Question: I created a databse with four tables in pgAdmin. It was coded in PostgreSQL.
I was wondering how do you create replationship links in pgAdmin? I've searched google and youtube, but can't seem to find a tutorial on it.
If someone can explain how to do this, i'll be grateful.
Here's a picture of how I designed my datase to relate:

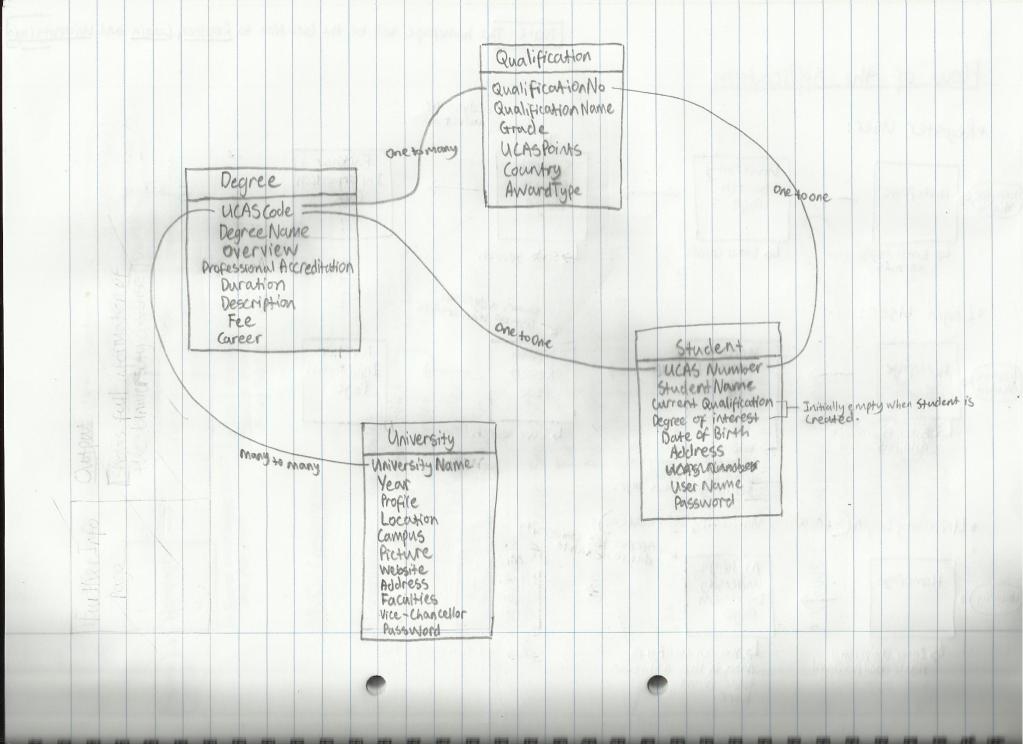
Answer: You can find it via right-click on the table '--> Properties --> Constraints --> Foreign Key (Add)'.
Then you can add the foreign keys as needed. There is (yet) no way to do it graphically.